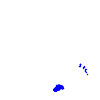
Particle: electron